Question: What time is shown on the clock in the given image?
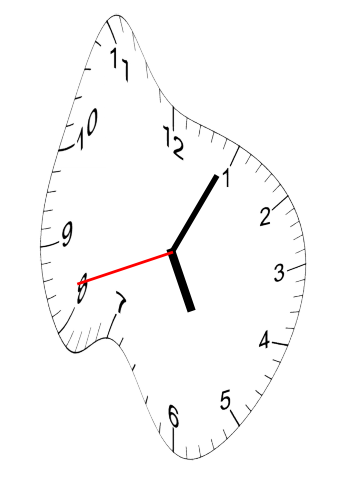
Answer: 05:04:42